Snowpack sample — Buffalo Mountain, Silverthorne, Colorado, USA (2/22/26, 2:02 PM MST)
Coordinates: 39.622, -106.113
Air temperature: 33 °F
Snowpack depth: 63 cm
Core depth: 30 cm
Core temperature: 24.8 °F
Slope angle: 11°, slope face: 116°
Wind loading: low
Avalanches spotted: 0
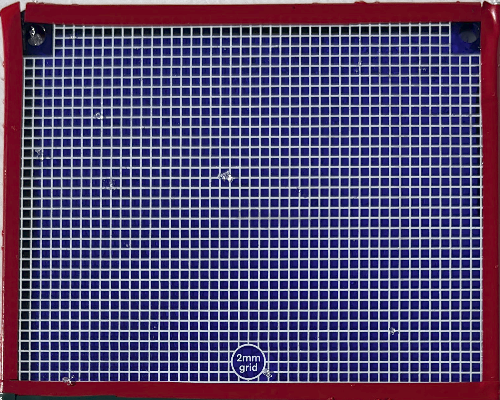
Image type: profile
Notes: In a firebreak similar to site 1, minimal wind loading with no spotted avalanches (not many faces in view though)